Question: One thing that I've found incredibly useful, especially when working with code that I haven't written myself, is when tooltips can show me the comments, and syntax highlighting for a given variable/value/function/method/etc. It wastes time having to go to the implementation itself to read the comments and then come back.
Visual Assist X for Visual Studio does this, here's an example I found:

Notice the comments at the bottom of the image, and syntax highlighting applied to the tooltip itself.
I'm hoping IntelliJ IDEA does this, or at least that a plugin for it does. Any help is much appreciated.
Background info: I'm using IntelliJ IDEA 11, particularly for Scala.
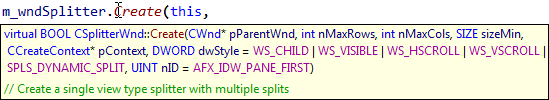
Answer: + will show you ScalaDoc for the the thing you have under cursor. <URL>
You can also use + + to quickly view the definition of that thing. <URL>
You can also find useful + - it shows parameter list for the function you are calling and your progress so far (in bold). I find it very helpful when I writing method calls. <URL>
---
In order to make it work, you need to attach sources and/or javadocs to you library dependencies. You can make in (dependencies tab). Just double click on the library dependency and you will see options that allow you to attach sources and javadocs. They are normally distributed as JAR and ZIP files or you can also simply point them to some directory in you file system.